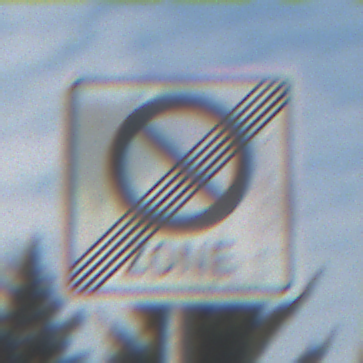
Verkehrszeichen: EndeEingeschraenktesHalteverbotZone
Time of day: Midday
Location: Outdoor (Suburban)
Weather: PartlyCloudy
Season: NotSpecified
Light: Natural